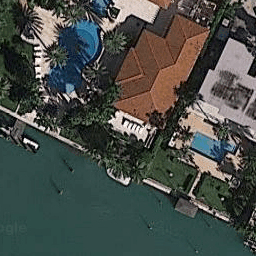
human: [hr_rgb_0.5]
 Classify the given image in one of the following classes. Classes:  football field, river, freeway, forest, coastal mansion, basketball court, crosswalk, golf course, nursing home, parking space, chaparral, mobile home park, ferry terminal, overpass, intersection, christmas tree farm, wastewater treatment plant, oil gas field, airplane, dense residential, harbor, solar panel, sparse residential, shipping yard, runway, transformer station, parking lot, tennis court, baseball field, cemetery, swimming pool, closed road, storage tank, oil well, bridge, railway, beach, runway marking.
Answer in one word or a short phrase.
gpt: coastal mansion